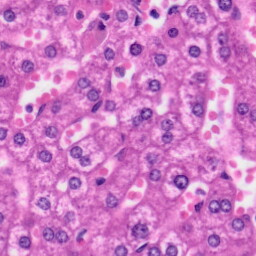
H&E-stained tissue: Liver